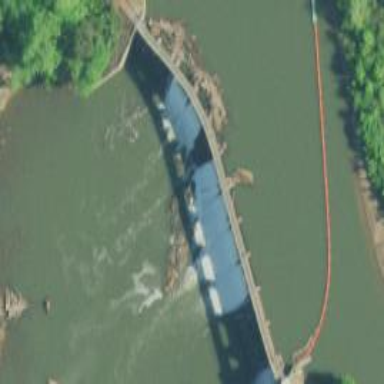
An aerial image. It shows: Dam along waterway.